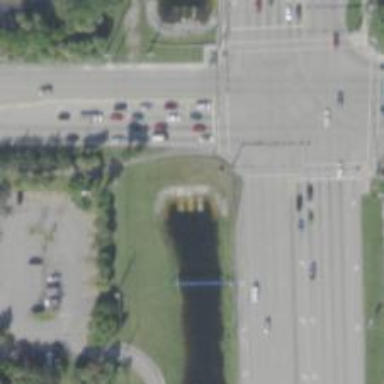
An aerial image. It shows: Culvert underpass for canal.